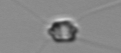
Label: Chaetoceros_didymus